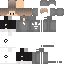
A male human skin with medium skin, wearing brown long hair dressed in a blue hoodie and black pants, featuring a closed mouth.